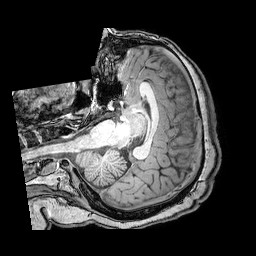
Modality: T1w
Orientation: axial
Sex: female
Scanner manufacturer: philips
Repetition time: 0.008078 s
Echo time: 0.0037 s